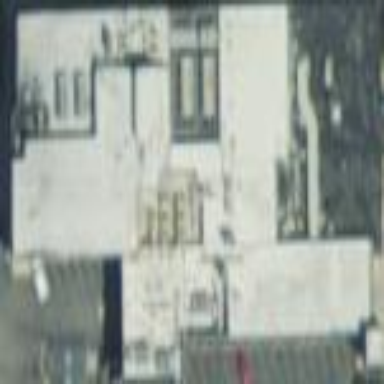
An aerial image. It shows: Building.